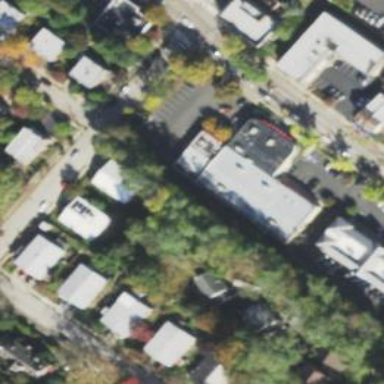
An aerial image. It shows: Building.